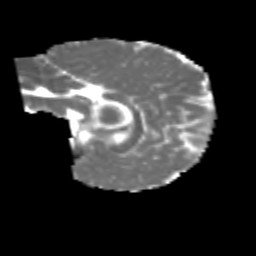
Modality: MD
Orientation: sagittal
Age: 7
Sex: male
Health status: healthy